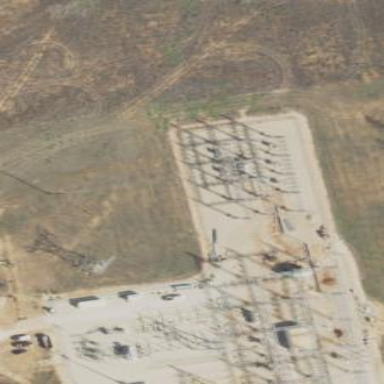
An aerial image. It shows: Fence surrounds transmission level power substation.